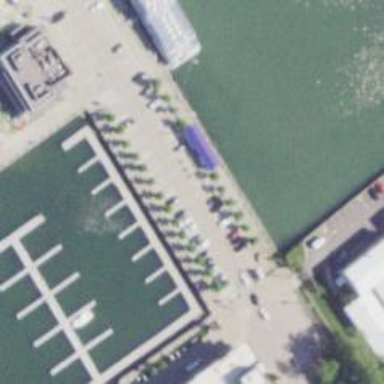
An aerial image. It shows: Man-made pier.